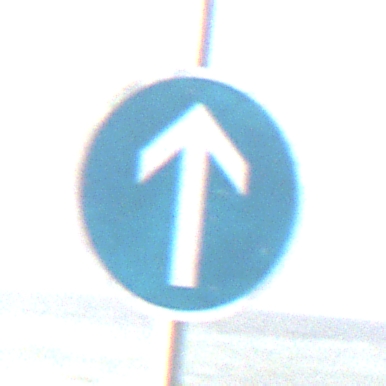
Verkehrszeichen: VorgeschriebeneFahrtrichtungGeradeaus
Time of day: MorningAfternoon
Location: Outdoor (Suburban)
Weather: PartlyCloudy
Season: NotSpecified
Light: Natural